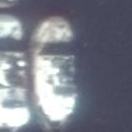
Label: civil